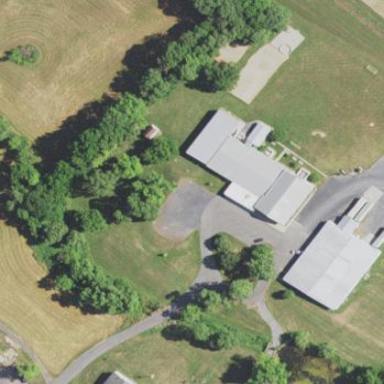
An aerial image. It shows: School building.